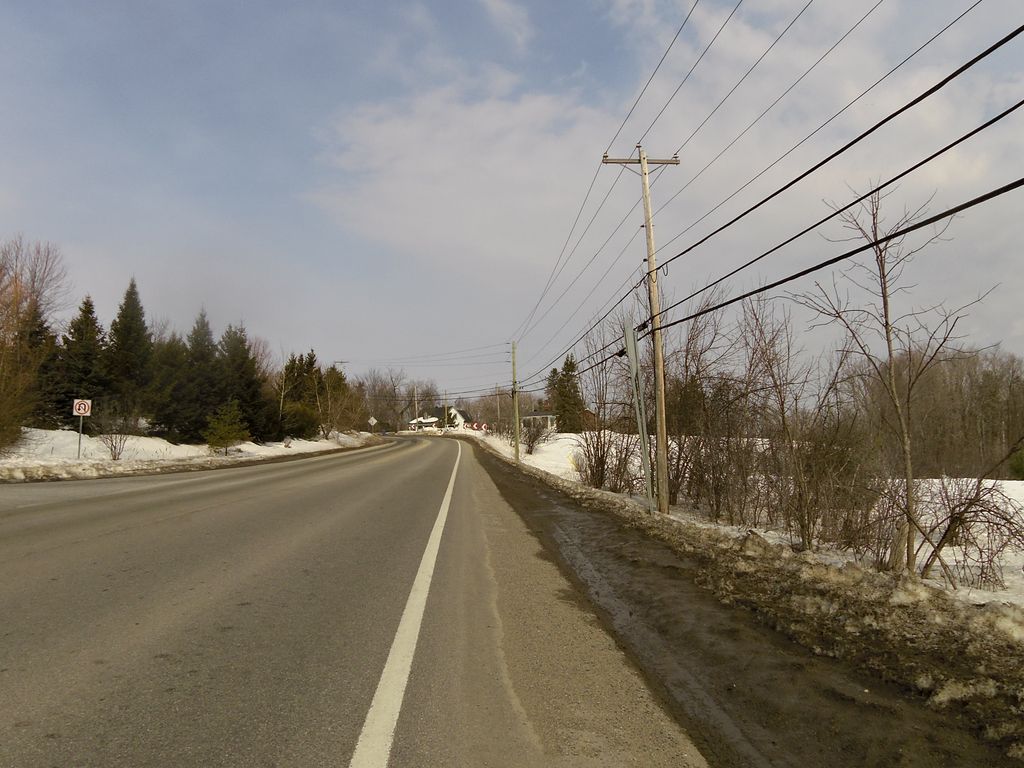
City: ottawa-gatineau